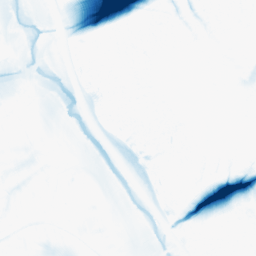
Category: morphological
Decomposition family: morphological_ellipse
Decomposition parameters: operation: closing
width: 50
height: 30
Upsampling method: bspline
Upsampling parameters: scale: 2
Upsampling scale: 2